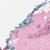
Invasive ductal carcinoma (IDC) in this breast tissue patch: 0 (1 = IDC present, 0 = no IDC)